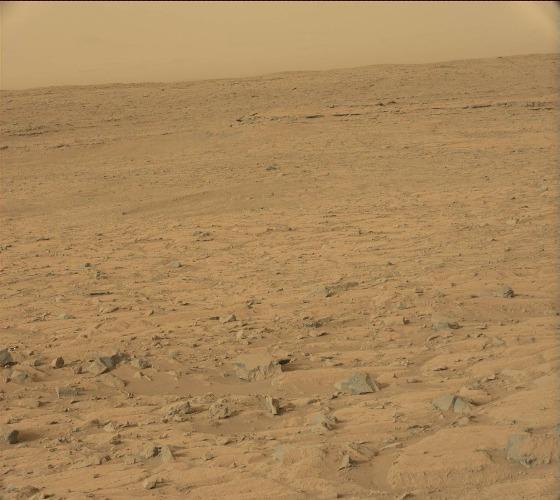
Terrain classes present: Bedrock, Gravel / Sand / Soil, Rock, Shadow, Sky / Distant Mountains